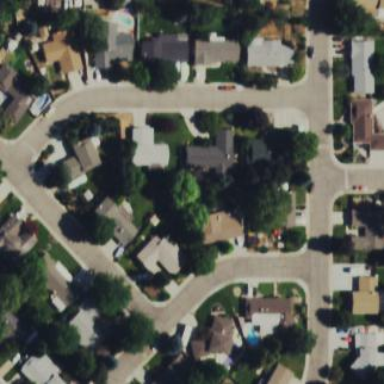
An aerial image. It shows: Sidewalk.